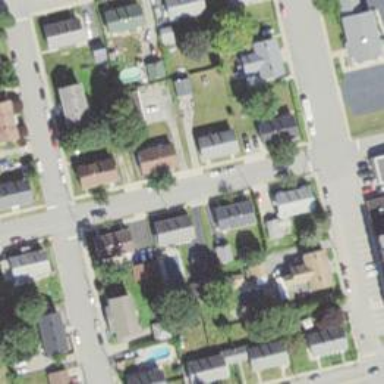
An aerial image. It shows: Residential driveway.